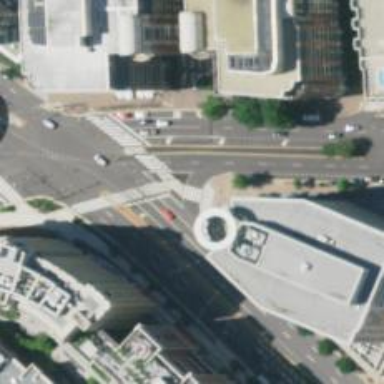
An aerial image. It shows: Marked pedestrian crossing with zebra designation and central island.